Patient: sex M, age 60
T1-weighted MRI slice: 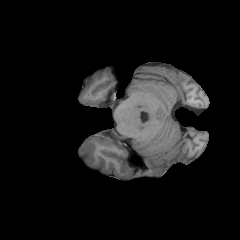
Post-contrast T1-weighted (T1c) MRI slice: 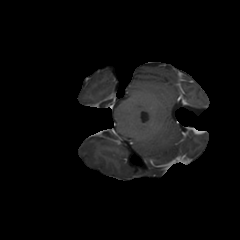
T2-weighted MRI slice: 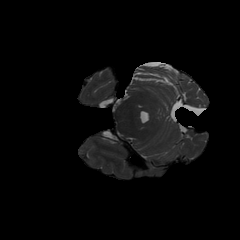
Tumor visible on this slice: no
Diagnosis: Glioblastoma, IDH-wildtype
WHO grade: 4